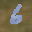
Label: 6